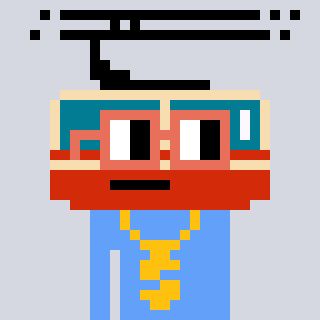
a pixel art character with square orange glasses, a tram wagon-shaped head and a blue-colored body on a cool background